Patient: sex F, age 63
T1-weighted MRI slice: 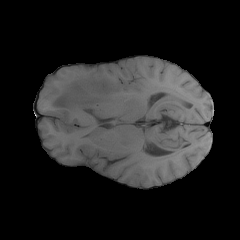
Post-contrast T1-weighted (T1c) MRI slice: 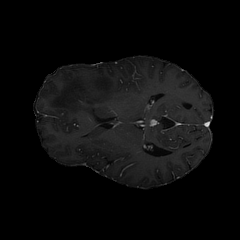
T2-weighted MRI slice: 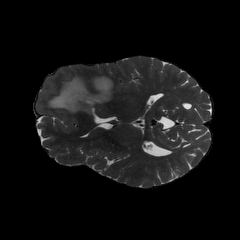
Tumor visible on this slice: yes
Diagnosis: Glioblastoma, IDH-wildtype
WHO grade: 4